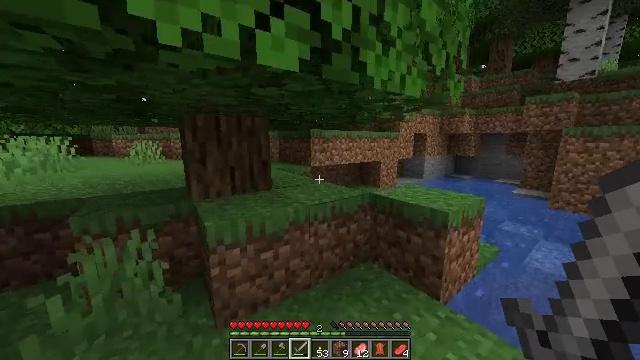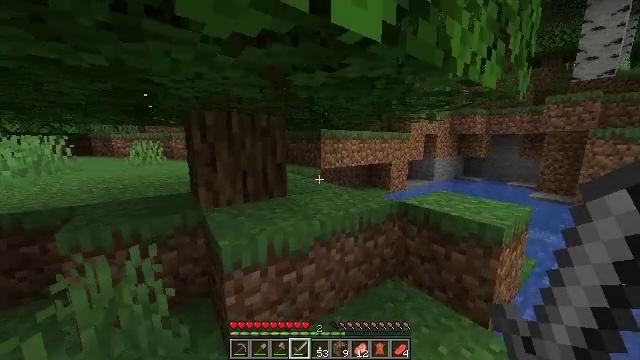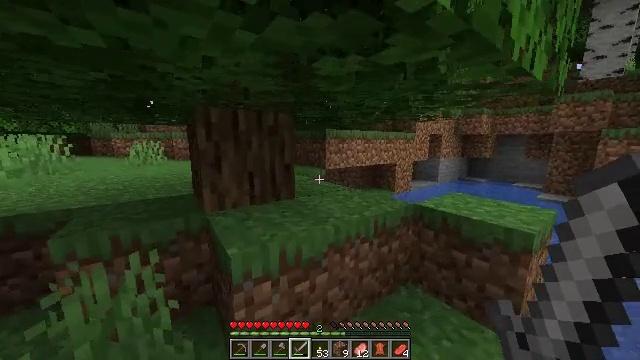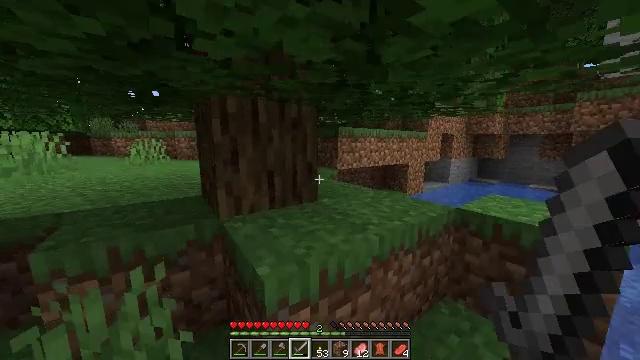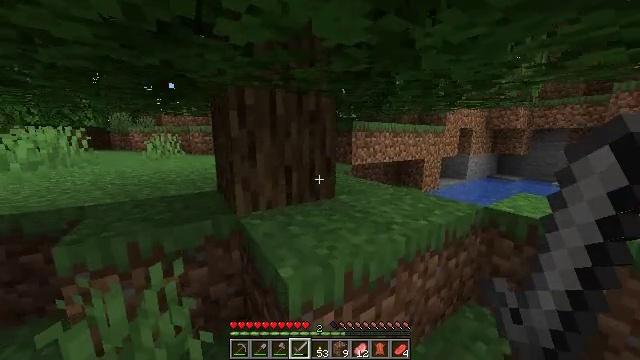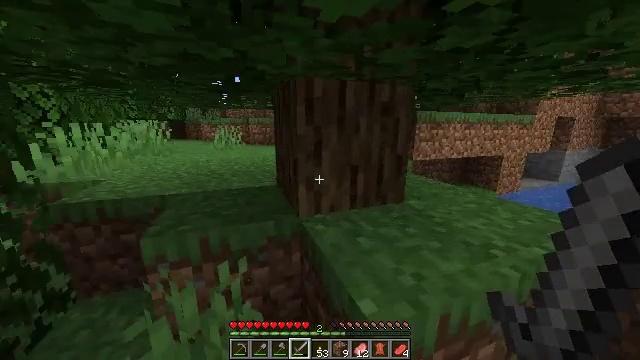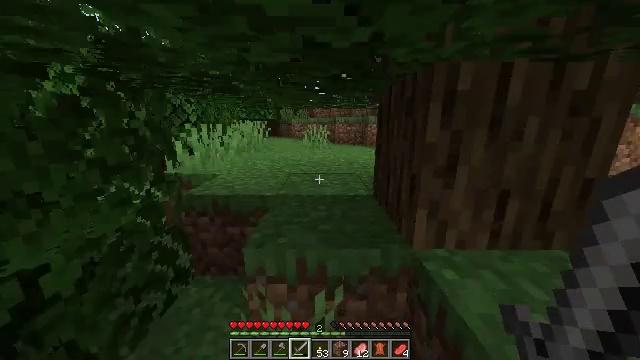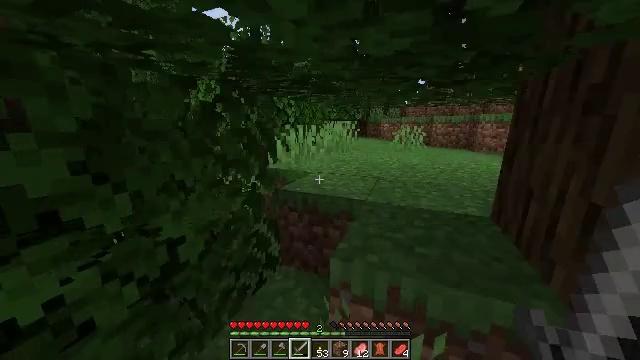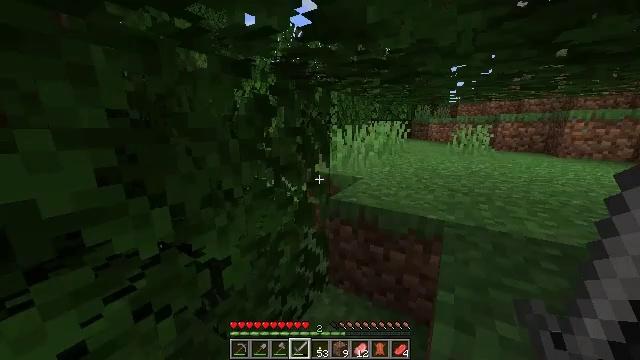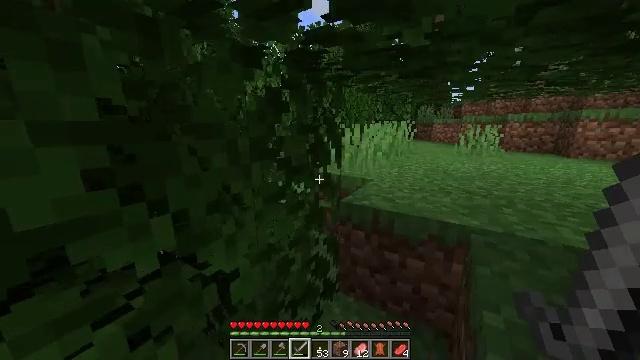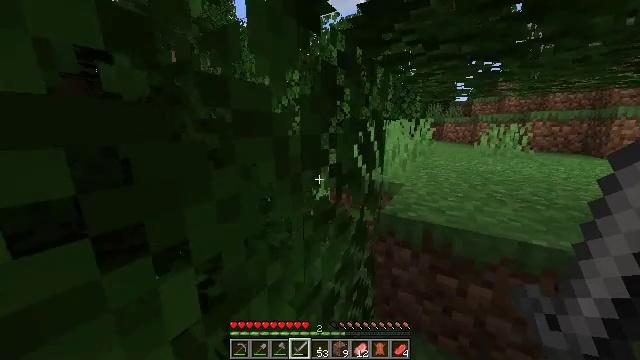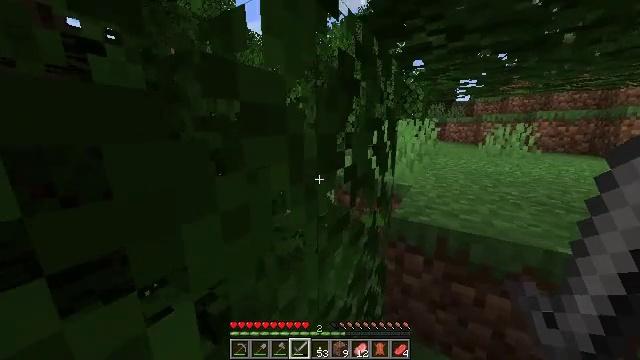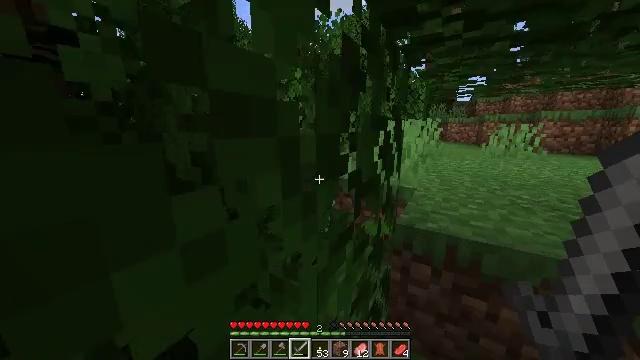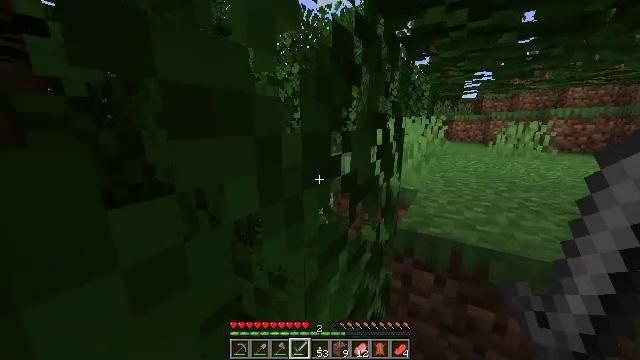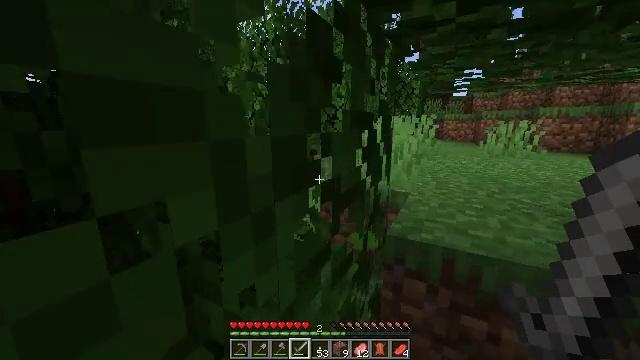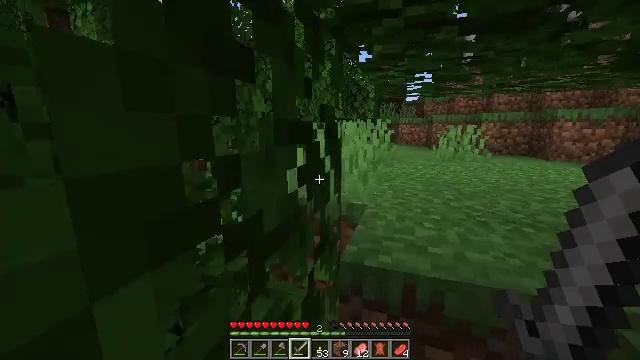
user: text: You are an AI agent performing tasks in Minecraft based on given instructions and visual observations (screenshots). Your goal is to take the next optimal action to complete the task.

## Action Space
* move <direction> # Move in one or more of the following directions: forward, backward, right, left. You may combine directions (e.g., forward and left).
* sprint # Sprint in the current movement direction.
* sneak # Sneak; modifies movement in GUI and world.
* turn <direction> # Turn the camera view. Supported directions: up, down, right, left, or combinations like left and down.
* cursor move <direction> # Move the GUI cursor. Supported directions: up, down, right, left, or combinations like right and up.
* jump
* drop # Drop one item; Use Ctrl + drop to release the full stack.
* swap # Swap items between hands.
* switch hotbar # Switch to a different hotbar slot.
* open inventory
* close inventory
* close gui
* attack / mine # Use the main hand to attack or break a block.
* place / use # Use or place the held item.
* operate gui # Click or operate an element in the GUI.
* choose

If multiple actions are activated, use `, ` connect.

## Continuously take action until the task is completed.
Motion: motion action
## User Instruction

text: Gather oak leaves by attacking.
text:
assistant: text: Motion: move forward and move left, sprint
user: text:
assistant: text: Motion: move forward and move left, sprint
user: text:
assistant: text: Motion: move forward and move left, sprint
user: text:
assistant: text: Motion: move forward and move left, sprint, turn left and down
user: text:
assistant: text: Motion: move forward and move left, sprint, turn left and down
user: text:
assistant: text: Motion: move forward and move left, sprint, turn left
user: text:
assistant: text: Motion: move forward and move left, sprint, turn left
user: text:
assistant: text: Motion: move forward and move left, sprint, turn left
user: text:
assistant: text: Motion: move forward and move left, sprint
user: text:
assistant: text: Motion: move forward and move left, sprint
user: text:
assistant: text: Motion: move forward and move left, sprint
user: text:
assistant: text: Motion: move forward and move left, sprint
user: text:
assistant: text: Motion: move forward and move left, sprint
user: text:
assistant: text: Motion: move forward, sprint, turn right
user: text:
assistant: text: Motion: move forward, sprint, turn right and up
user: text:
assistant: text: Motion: move forward, sprint, turn right, jump
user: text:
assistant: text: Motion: move forward, sprint, turn right, jump
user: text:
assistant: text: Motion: move forward, sprint, jump
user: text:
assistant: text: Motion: move forward, sprint, jump
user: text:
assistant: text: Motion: move forward, sprint, jump
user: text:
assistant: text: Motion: move forward, sprint
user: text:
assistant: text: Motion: move forward, sprint, turn right and up
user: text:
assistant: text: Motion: move forward, sprint, turn right and up
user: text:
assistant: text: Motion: move forward, sprint, turn right and up
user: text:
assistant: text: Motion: move forward, turn right and up
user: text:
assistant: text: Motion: move forward, turn right and up
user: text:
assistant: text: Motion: move forward, turn right and up
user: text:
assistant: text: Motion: attack / mine
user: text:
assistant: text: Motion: attack / mine
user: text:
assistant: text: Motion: attack / mine